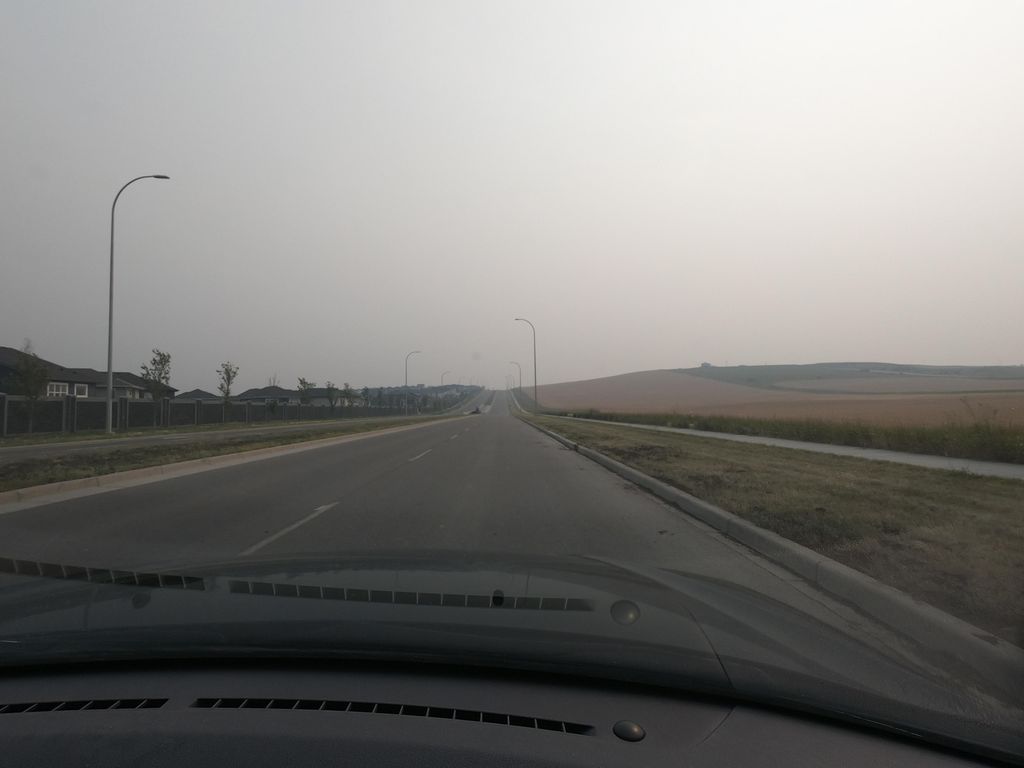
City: calgary